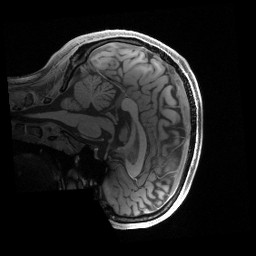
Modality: T1w
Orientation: sagittal
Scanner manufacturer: siemens
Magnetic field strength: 3 T
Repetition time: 2.4 s
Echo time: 0.00222 s